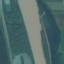
Label: River